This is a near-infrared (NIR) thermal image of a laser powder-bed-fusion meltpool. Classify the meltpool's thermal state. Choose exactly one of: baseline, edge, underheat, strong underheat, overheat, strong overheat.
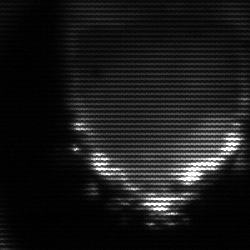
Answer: edge